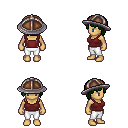
a pixel art fantasy rpg character, female body template, human, tanned skin, maroon pirate shirt, white pants, green pageboy hairstyle, chain helm, four views (front, back, left, right), 2x2 character sprite sheet, small pixel art, hard edges, no anti-aliasing